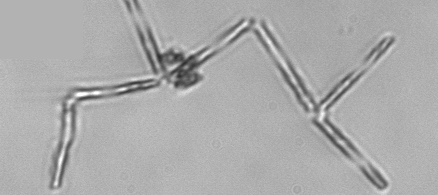
Label: Thalassionema